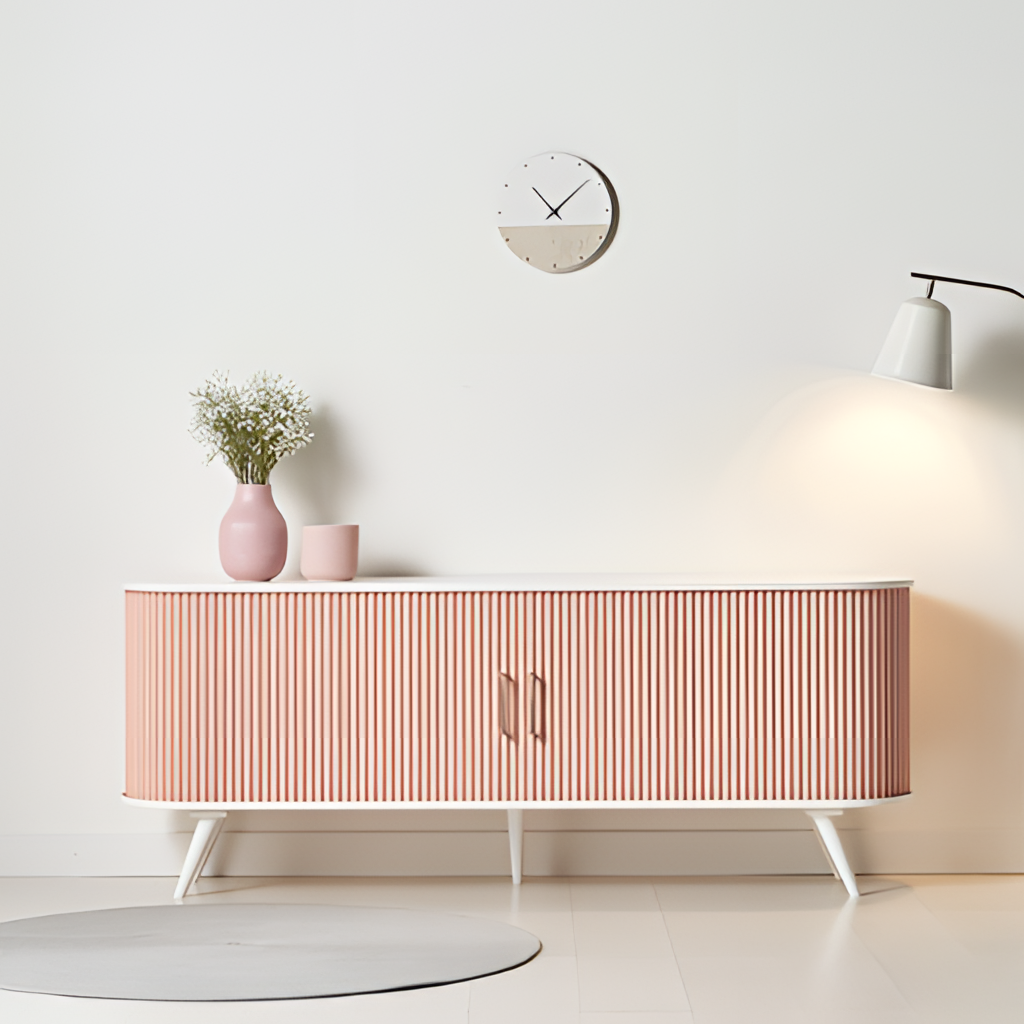
wood cabinet, living room, paint wallpaper, with solid pattern, modern, beige wood flooring, with plank pattern